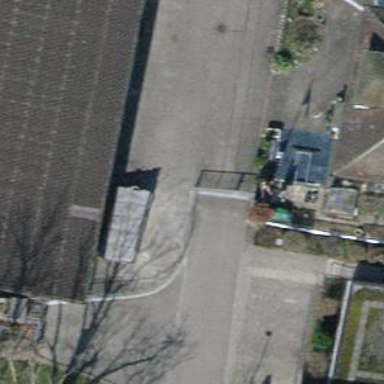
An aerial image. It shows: Gate.